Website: bh-photo
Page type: customer-info-address
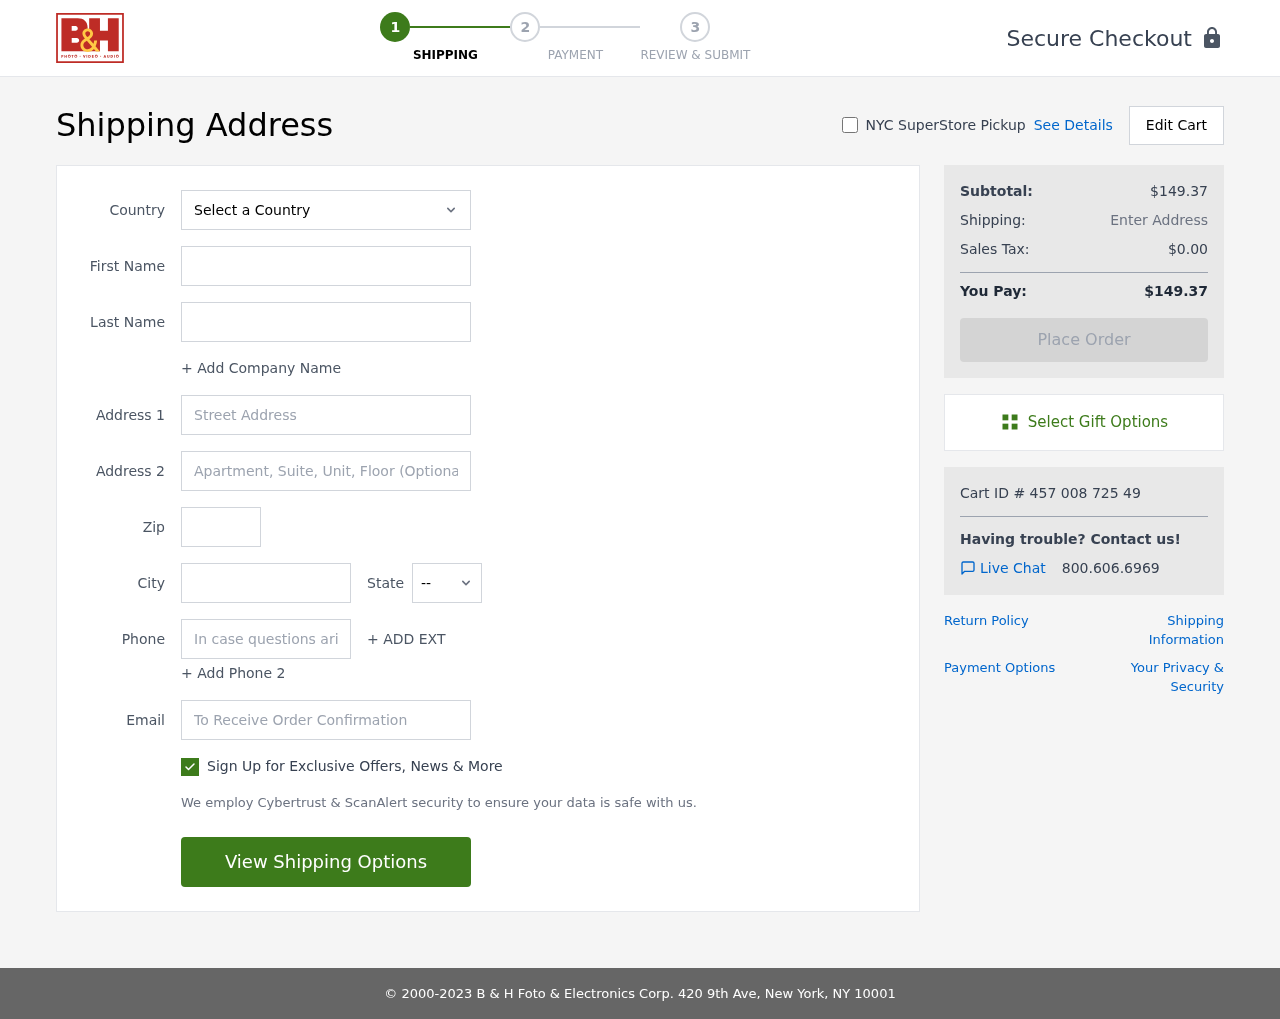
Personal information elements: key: PII_CITY
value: Tannerville
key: PII_COUNTRY
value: United States
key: PII_EMAIL
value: chelsea_phillips@hotmail.com
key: PII_FIRSTNAME
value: Chelsea
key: PII_LASTNAME
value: Phillips
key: PII_PHONE
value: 5625700208
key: PII_POSTCODE
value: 47885
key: PII_STATE_ABBR
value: FL
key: PII_STREET
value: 93374 Lauren Extension Suite 186
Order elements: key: ORDER_SUBTOTAL
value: $149.37
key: ORDER_TAX
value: $0.00
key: ORDER_TOTAL
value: $149.37
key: ORDER_ID
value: Cart ID # 457 008 725 49